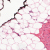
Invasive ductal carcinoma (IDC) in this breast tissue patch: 0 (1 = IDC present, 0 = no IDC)